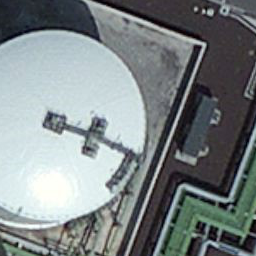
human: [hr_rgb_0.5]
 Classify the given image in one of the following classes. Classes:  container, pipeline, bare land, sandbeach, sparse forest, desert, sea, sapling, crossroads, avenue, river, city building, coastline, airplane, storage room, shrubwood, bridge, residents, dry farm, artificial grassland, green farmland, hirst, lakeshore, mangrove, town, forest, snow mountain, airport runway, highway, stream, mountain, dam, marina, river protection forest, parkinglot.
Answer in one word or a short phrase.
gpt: storage room